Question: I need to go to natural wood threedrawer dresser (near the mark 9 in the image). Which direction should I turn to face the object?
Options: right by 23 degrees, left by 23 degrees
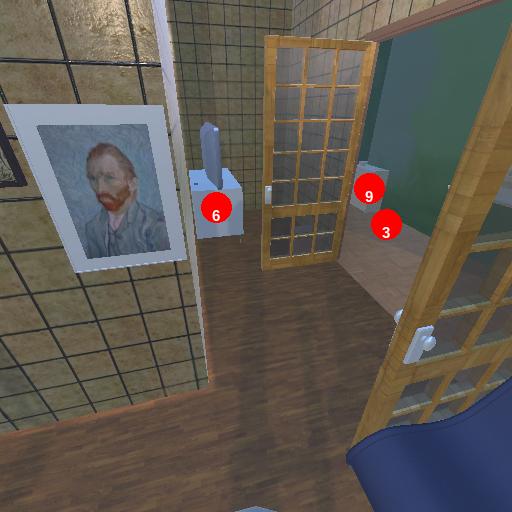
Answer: right by 23 degrees